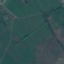
Label: Pasture